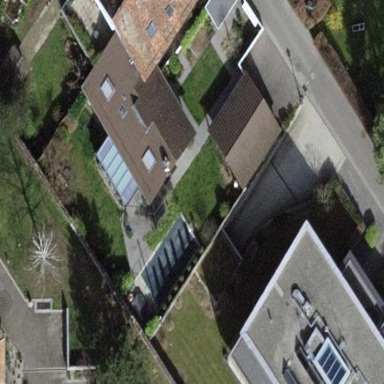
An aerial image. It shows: Garden surrounded by fence.